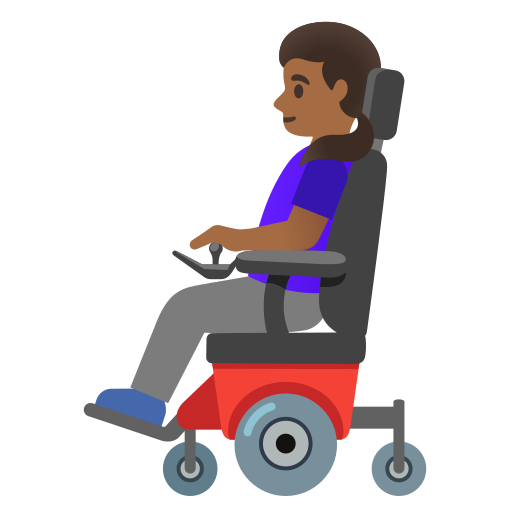
Emoji: 👩🏾‍🦼